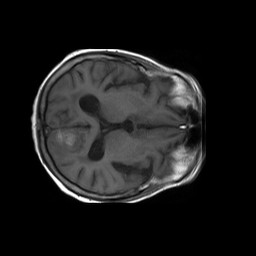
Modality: T1w
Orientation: axial
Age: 84
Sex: female
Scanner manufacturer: philips
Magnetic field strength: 1.5 T
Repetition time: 0.375 s
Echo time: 0.011 s